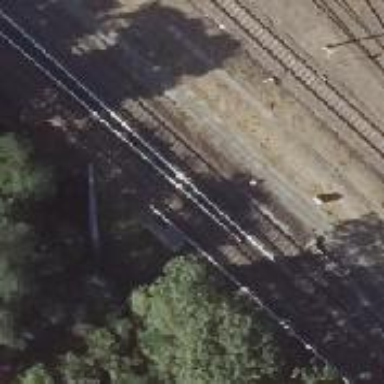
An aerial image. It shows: Abandoned railway tunnel with 1 track. This tunnel used to serve as yard area.